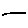
Label: line